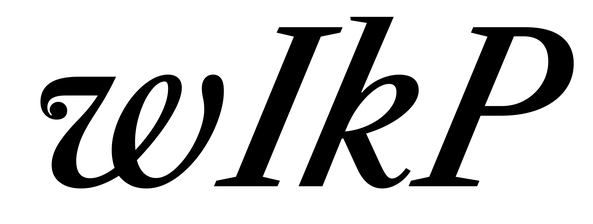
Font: LibreCaslonText-Italic_Medium_Italic